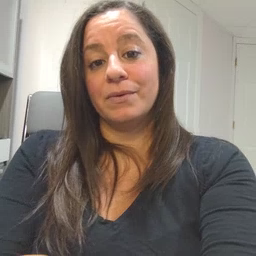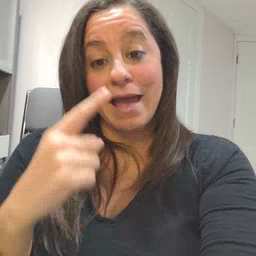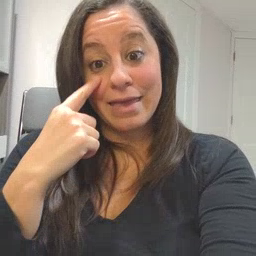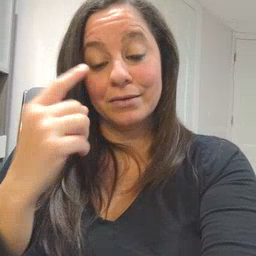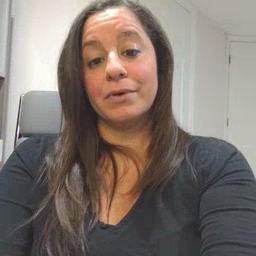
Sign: eye